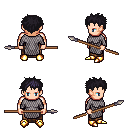
a pixel art fantasy rpg character, male body template, human, light skin, chain mail, robe skirt, raven bedhead hairstyle, gold boots, spear, four views (front, back, left, right), 2x2 character sprite sheet, small pixel art, hard edges, no anti-aliasing